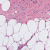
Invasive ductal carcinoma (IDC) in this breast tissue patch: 0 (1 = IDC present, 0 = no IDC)